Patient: sex M, age 67
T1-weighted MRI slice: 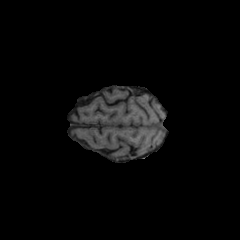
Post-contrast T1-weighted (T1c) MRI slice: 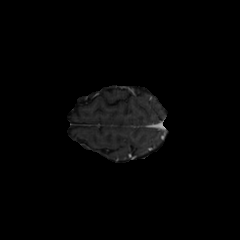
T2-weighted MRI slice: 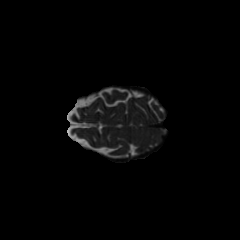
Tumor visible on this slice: no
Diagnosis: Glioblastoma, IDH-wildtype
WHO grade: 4